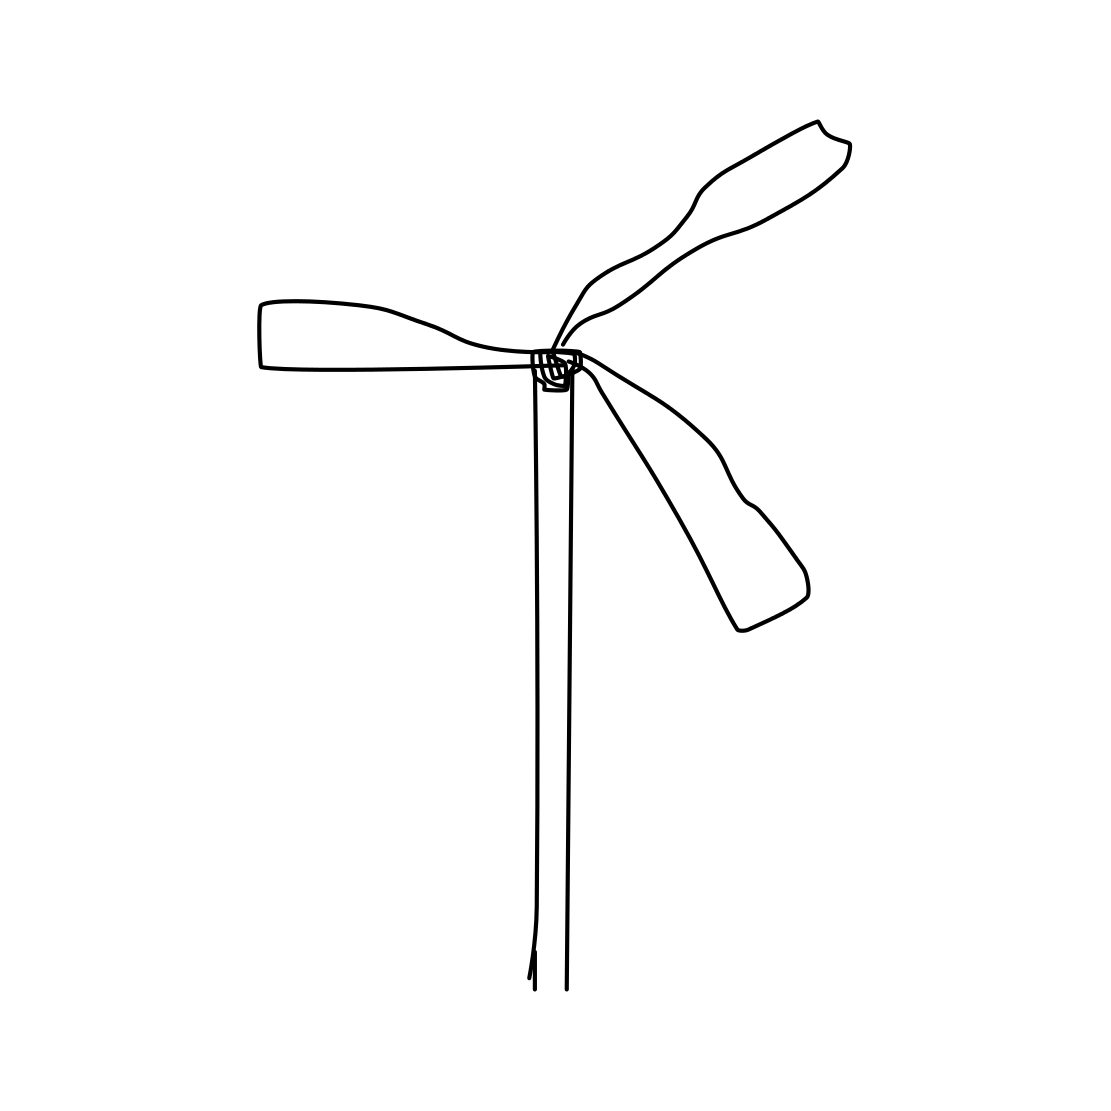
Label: windmill